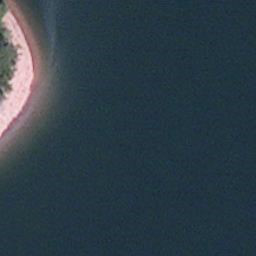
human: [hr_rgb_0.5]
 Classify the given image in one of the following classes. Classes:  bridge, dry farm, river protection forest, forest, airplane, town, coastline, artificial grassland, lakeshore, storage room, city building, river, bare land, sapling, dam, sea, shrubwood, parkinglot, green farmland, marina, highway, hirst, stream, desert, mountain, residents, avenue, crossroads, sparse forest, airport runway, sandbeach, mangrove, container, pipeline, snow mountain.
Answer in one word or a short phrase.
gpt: lakeshore